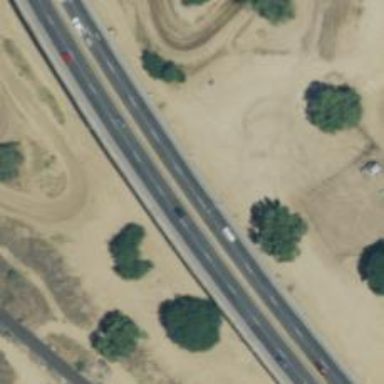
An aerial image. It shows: Motorway bridge with separate sidewalk.